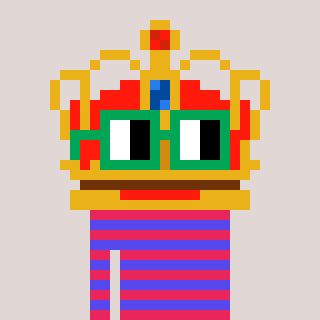
a pixel art character with square green glasses, a crown-shaped head and a computerblue-colored body on a warm background